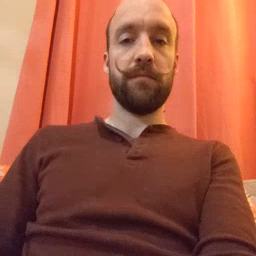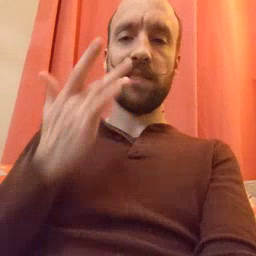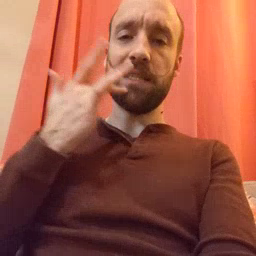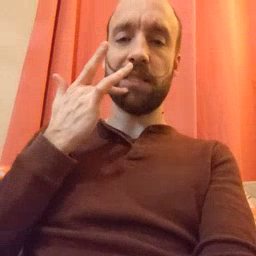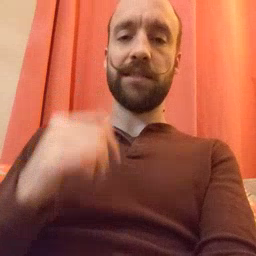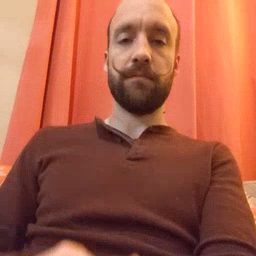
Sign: taste